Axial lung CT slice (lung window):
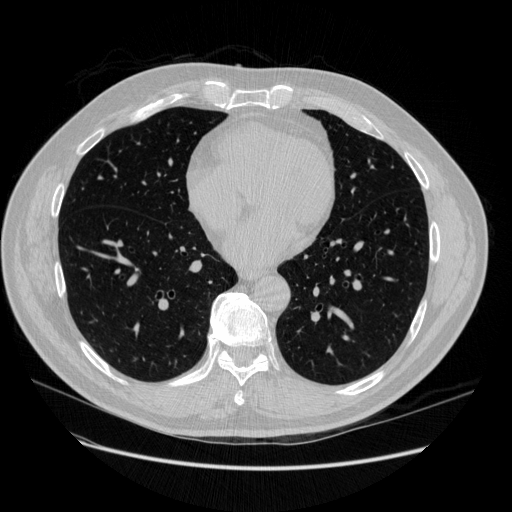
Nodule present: no